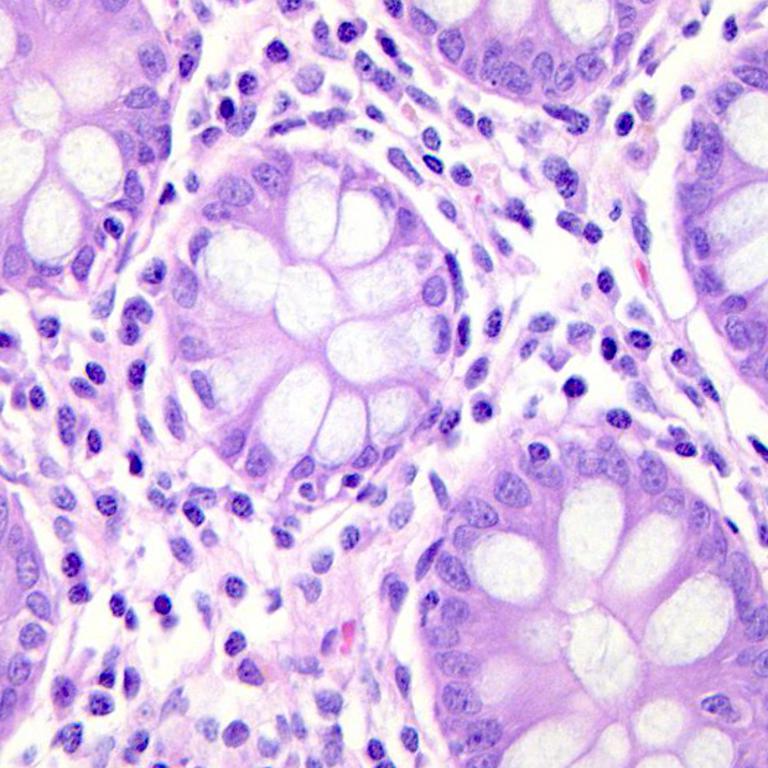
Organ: colon
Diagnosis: benign